Aerial crown-view tile of a tropical tree (Barro Colorado Island, Panama), acquired 20250124:
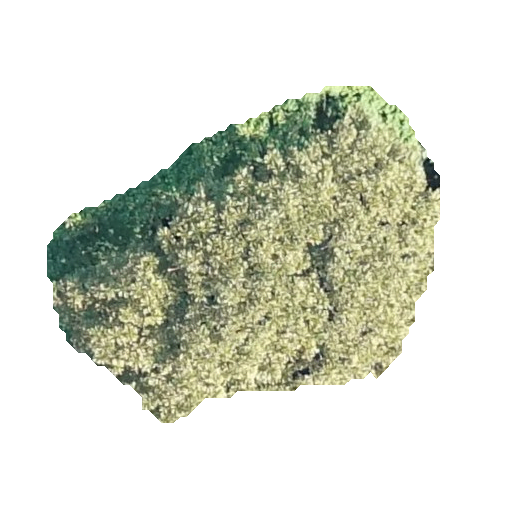
Species: Dipteryx oleifera
GBIF accepted scientific name: Dipteryx oleifera
Crown area: 133.543 m²